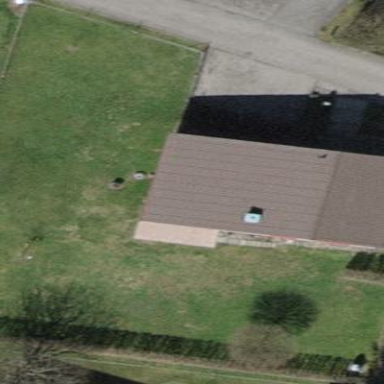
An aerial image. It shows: Simple house.